Question: I'm trying to check wether a directory exist on not or a local network. After some research on stackoverflow and MSDN, I develop my code by using impersonate method. The problem is it's not working very well, The 'Directory.exists()' method always return 'False' Here you have my code (it's nearly the same as the one from <URL>:
'''
public sealed class SafeTokenHandle : SafeHandleZeroOrMinusOneIsInvalid
{
private SafeTokenHandle()
: base(true)
{
}
[DllImport("kernel32.dll")]
[ReliabilityContract(Consistency.WillNotCorruptState, Cer.Success)]
[SuppressUnmanagedCodeSecurity]
[return: MarshalAs(UnmanagedType.Bool)]
private static extern bool CloseHandle(IntPtr handle);
protected override bool ReleaseHandle()
{
return CloseHandle(handle);
}
}
class Environment
{
[DllImport("advapi32.dll", SetLastError = true, CharSet = CharSet.Unicode)]
public static extern bool LogonUser(String lpszUsername, String lpszDomain, String lpszPassword,
int dwLogonType, int dwLogonProvider, out SafeTokenHandle phToken);
[DllImport("kernel32.dll", CharSet = CharSet.Auto)]
public extern static bool CloseHandle(IntPtr handle);
const int LOGON32_PROVIDER_DEFAULT = 0;
const int LOGON32_LOGON_INTERACTIVE = 2;
private void m_SendAlertes()
{
SafeTokenHandle safeTokenHandle;
string v_pathToDir = "\192.168.1.199\Clients SiteInternet";
if (!LogonUser("RKalculateur", "SERVEUR2",
"riskedge", LOGON32_LOGON_INTERACTIVE, LOGON32_PROVIDER_DEFAULT, out safeTokenHandle))
{
int ret = Marshal.GetLastWin32Error();
throw new System.ComponentModel.Win32Exception(ret);
}
using (safeTokenHandle)
{
using (WindowsIdentity newId = new WindowsIdentity(safeTokenHandle.DangerousGetHandle()))
{
using (WindowsImpersonationContext impersonatedUser = newId.Impersonate())
{
if (Directory.Exists(@v_pathToDir))
{
// Proceed code here
}
}
}
}
}
}
'''
Here you have a picture of the rights for this directory :

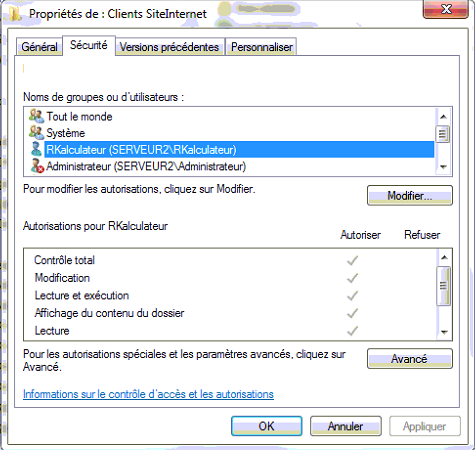
Answer: It's probably an issue connected to user permissions.
From MSDN:
> If you do not have at a minimum read-only permission to the
directory, the Exists method will return false.
If you're using local account and not domain account, using Directory.Exists() method is problematic.
I had similar problem in the past: I had to check if a net share existed in my network and there was no domain. Your way didn't work for me. In the end, I gave up on Directory.Exists() method and ended up using NET USE command ( <URL>
'''
bool exists = false;
string output = "";
string error = "";
System.Diagnostics.Process process = new System.Diagnostics.Process();
process = new System.Diagnostics.Process();
ExecuteShellCommand(process, "NET USE", """+ @path + "" "+
this.password+ " /USER:"+machinename+"\"+username + " /PERSISTENT:NO",
ref output, ref error);
Console.WriteLine("
__________________________"+
"
Output:" + output.Trim().Replace("
", " ") +
"
Error: " + error.Trim().Replace("
"," "));
if (output.Length>0 && error.Length==0)
{
exists = true;
}
process = new System.Diagnostics.Process();
ExecuteShellCommand(process, "NET USE", " /DELETE " + @path,
ref output, ref error);
'''
....
'''
public void ExecuteShellCommand(System.Diagnostics.Process process, string fileToExecute,
string command, ref string output, ref string error)
{
try
{
string CMD = string.Format(System.Globalization.CultureInfo.InvariantCulture, @"{0}\cmd.exe", new object[] { Environment.SystemDirectory });
string args = string.Format(System.Globalization.CultureInfo.InvariantCulture, "/C {0}", new object[] { fileToExecute });
if (command != null && command.Length > 0)
{
args += string.Format(System.Globalization.CultureInfo.InvariantCulture, " {0}", new object[] { command, System.Globalization.CultureInfo.InvariantCulture });
}
System.Diagnostics.ProcessStartInfo startInfo = new System.Diagnostics.ProcessStartInfo(CMD, args);
startInfo.CreateNoWindow = true;
startInfo.UseShellExecute = false;
startInfo.RedirectStandardOutput = true;
startInfo.RedirectStandardInput = true;
startInfo.RedirectStandardError = true;
process.StartInfo = startInfo;
process.Start();
// timeout
process.WaitForExit(10 * 1000);
output = process.StandardOutput.ReadToEnd();
error = process.StandardError.ReadToEnd();
}
catch (Win32Exception e32)
{
Console.WriteLine("Win32 Exception caught in process: {0}", e32.ToString());
}
catch (Exception e
{
Console.WriteLine("Exception caught in process: {0}", e.ToString());
}
finally
{
// close process and do cleanup
process.Close();
process.Dispose();
process = null;
}
}
'''
I know it's a hack but it worked for me and it's a possibility. (Although you may need to set up a proper net share)